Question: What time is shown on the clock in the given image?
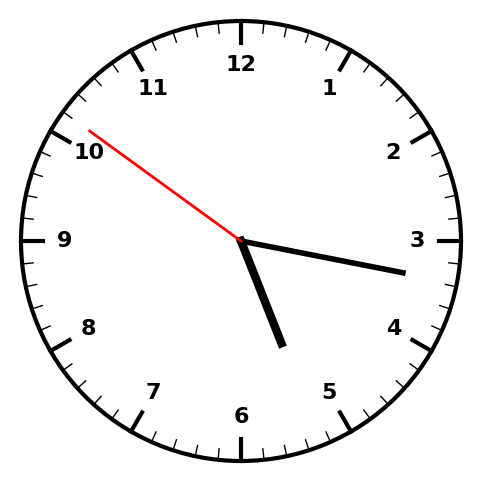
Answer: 05:16:51